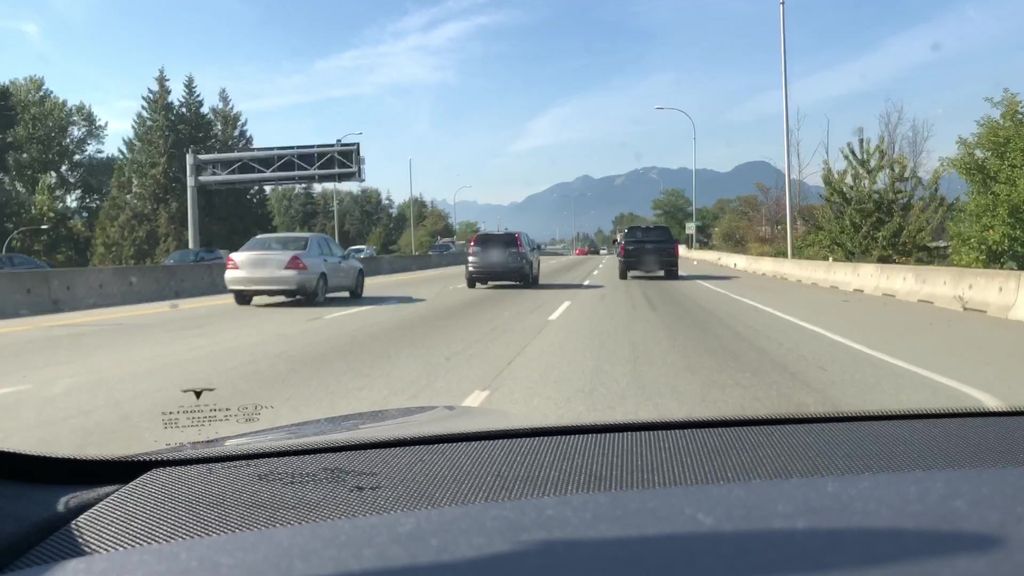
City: vancouver